Question: Hello my fellow programmers, I am a ruby on rails noob and need some help:
Based on today's date I am querying the db and getting the results as an array.
'''
@cr = [#<CRate id: 1, currency: "AUD", rate: 2.0, datetime: "2013-10-09 22:59:59">,
#<CRate id: 7, currency: "USD", rate: 10.0, datetime: "2013-10-09 29:50:50">,
#<CRate id: 9, currency: "EUR", rate: 20.0, datetime: "2013-10-09 22:59:59">,
#<CRate id: 12, currency: "RUB", rate: 12.0, datetime: "2013-10-09 22:59:59">,
#<CRate id: 14, currency: "AUD", rate: 18.0, datetime: "2013-10-09 29:50:50">]
'''
I need to dynamically display the table based on currency(header), depending on the time, if rate exist then I display it else output is nil. Like this table below:

I have tried to do this:
'''
<table>
<thead>
<th>Time</th>
<% @currency = @cr.collect(&:currency) %>
<% @currency.each do |cur| %>
<th><%= cur %></th>
<% end %>
</thead>
<tbody>
<tr class="<%= cycle('odd', 'even') %>">
<td><%= @datetime = @cr.collect(&:datetime) %></td>
<% @rate = @cr.collect(&:rate) %>
<% @rate.each do |r| %>
<td><%= r %></td>
<% end %>
</tr>
</tbody>
</table>
'''
This doesn't work because the thead is updated with 2 AUD's and I don't know how to proceed. Please help.
Thanks a lot.
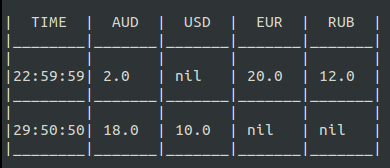
Answer: First, you need unique currency types, so line no. 4 will be:
'''
<% @currency = @cr.collect(&:currency).uniq %>
'''
Secondly, you need to get rates based on datetime and currency type (since you have not specified Rails version, I will try and write a working solution which might not be best solution):
'''
<tbody>
<% @datetime = @cr.collect(&:datetime).uniq %>
<% @datetime.each do |dt| %>
<tr class="<%= cycle('odd', 'even') %>">
<td><%= dt %></td>
<% @currency.each do |curr| %>
<td><%= @cr.select {|o| o.currency == curr && o.datetime == dt}.rate %></td>
<% end %>
</tr>
<% end %>
</tbody>
'''
HTH
Edit: This seems to be an inefficient way to solve this problem because you are relying too much on arrays in a way that they will always come in order you are expecting. I would like rather create a Hash (better known as key-value pair) of '@cr' like '{'first_datetime' => {'AUD' => '10', 'RUB' => '20'}, 'second_datetime' => {'AUD' => '50', 'RUB' => ''}}' and so forth.
Edit 2: In your controller, create a hash and 2 sets like:
'''
@currencies = Set.new
@datetimes = Set.new
@currency_rate_datewise = Hash.new {|h, k| h[k] = {}}
@cr.each do |cr|
@currencies.add cr.currency
@datetimes.add cr.datetime
@currency_rate_datewise[cr.datetime][cr.currency] = cr.rate
end
'''
Now your view could be simplified to:
'''
<table>
<thead>
<th>Time</th>
<% @currencies.each do |cur| %>
<th><%= cur %></th>
<% end %>
</thead>
<tbody>
<% @datetimes.each do |datetime| %>
<tr class="<%= cycle('odd', 'even') %>">
<td><%= datetime %></td>
<% @currencies.each do |currency| %>
<td><%= @currency_rate_datewise[datetime][currency] || 'nil' %></td>
<% end %>
</tr>
<% end %>
</tbody>
</table>
'''
Although, I would have used 'group_by' selectively, but I guess, it is better if you stick with learning such things at beginner's stage. I have written this from top of my head, please post a comment if something's wrong.
HTH